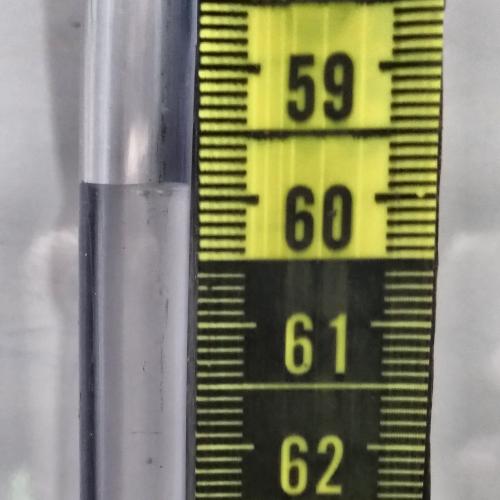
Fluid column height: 59.9 cm